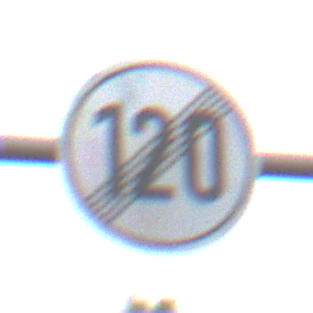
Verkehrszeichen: EndeGeschwindigkeit120
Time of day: MorningAfternoon
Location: Outdoor (Urban)
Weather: Overcast
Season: NotSpecified
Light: Natural